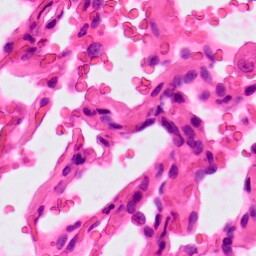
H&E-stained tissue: Lung